Question: In my form I place control elements in a line: button, select box, checkbox. It looks logically right. But since I've started using jQuery UI I see strange vertical of select box.
Here's the example from jquery-ui site, a little bit shortened: <URL>
'''
$(function() {
$( "#speed" ).selectmenu( { width: 200});
$( "#files" ).selectmenu({ width: 200});
$( "#but1" ).button();
$( "#but2" ).button();
});
'''
Tested on jquery 1.11.2 and 1.10.2, jquery-ui: 1.11.3, all settings/css by default.
How I can show them in line or at least valigned by middle? Tried panning, margin, div, table - no effect at all.
And screenshot just in case:

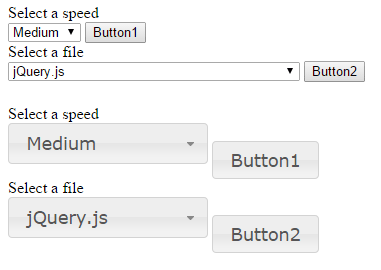
Answer: You can use 'vertical-align : middle;'on your select-menu and button to align them vertically :
<URL>